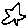
Label: star